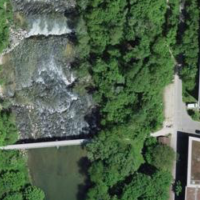
EUNIS habitat code: 41
Species observed at this site:
Corvus corone
Alcedo atthis
Pyrausta despicata
Aegithalos caudatus
Sylvia atricapilla
Poecile palustris
Cygnus olor
Colias hyale
Erithacus rubecula
Vanessa atalanta
Phoenicurus ochruros
Pholidoptera griseoaptera
Cyanistes caeruleus
Sturnus vulgaris
Troglodytes troglodytes
Pyrrhula pyrrhula
Chloris chloris
Calopteryx virgo
Turdus merula
Papilio machaon
Lysandra coridon
Mergus merganser
Orchis militaris
Cinclus cinclus
Ophrys sphegodes
Calopteryx splendens
Motacilla alba
Delichon urbicum
Sciurus vulgaris
Tachybaptus ruficollis
Certhia brachydactyla
Turdus philomelos
Dendrocopos major
Prunella modularis
Buteo buteo
Lampetra planeri
Melampyrum arvense
Chroicocephalus ridibundus
Muscicapa striata
Phylloscopus collybita
Coenonympha pamphilus
Gallinula chloropus
Anemone ranunculoides
Pica pica
Sitta europaea
Garrulus glandarius
Picus viridis
Salmo trutta
Motacilla cinerea
Anas platyrhynchos
Fringilla coelebs
Regulus ignicapilla
Felis catus
Carduelis carduelis
Columba palumbus
Anthocharis cardamines
Spialia sertorius
Phalacrocorax carbo
Parus major
Polyommatus icarus
Accipiter nisus
Anguis fragilis